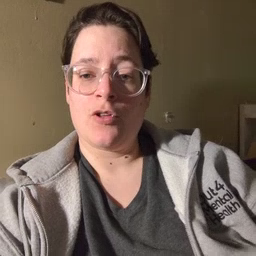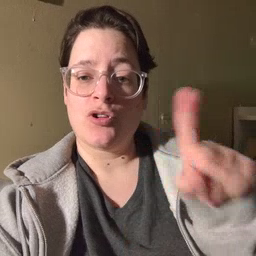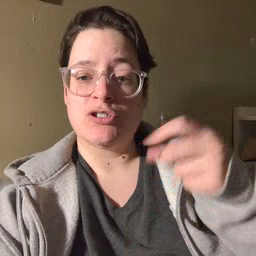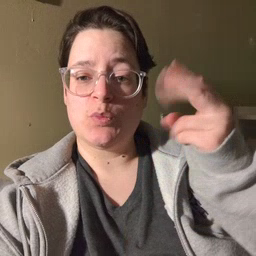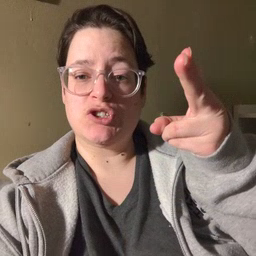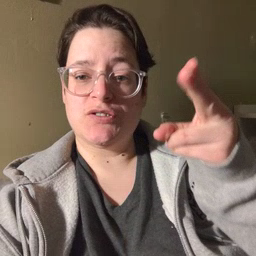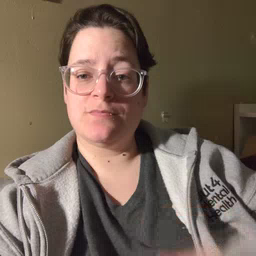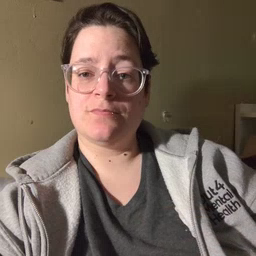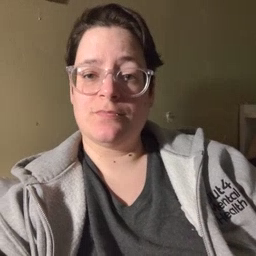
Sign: garbage